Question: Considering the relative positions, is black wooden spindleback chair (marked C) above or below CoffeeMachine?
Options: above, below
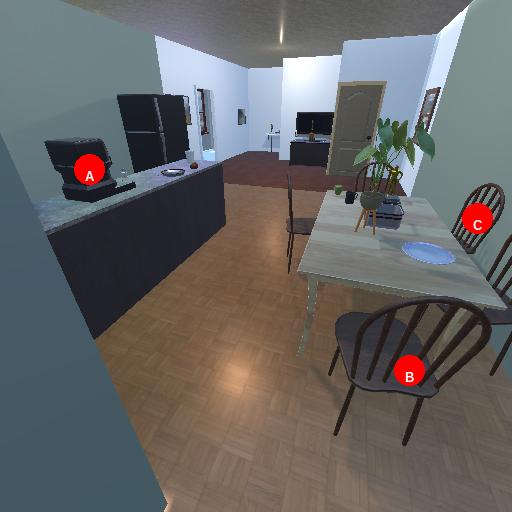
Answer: above